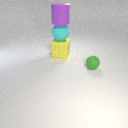
large cyan rubber sphere below large purple rubber cylinder